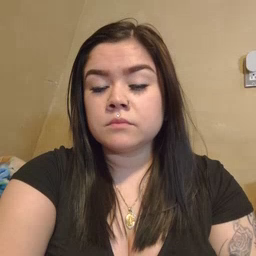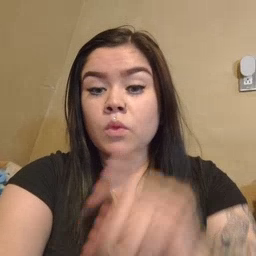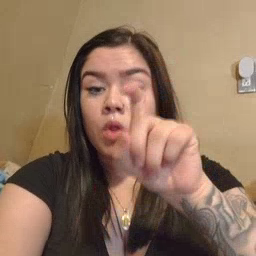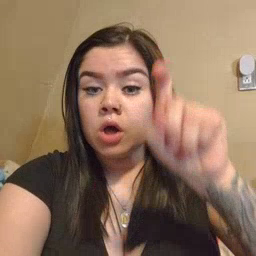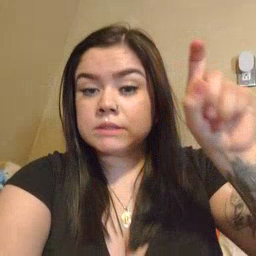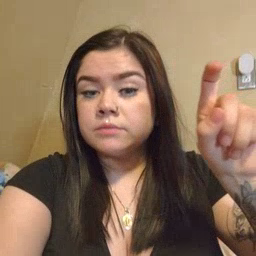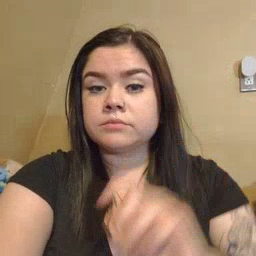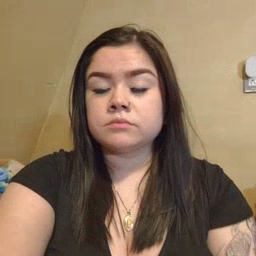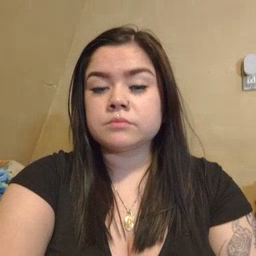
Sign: closet